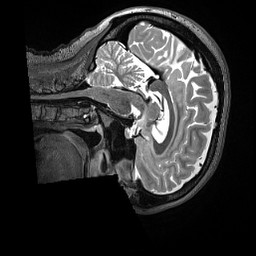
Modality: T2w
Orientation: sagittal
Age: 34
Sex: female
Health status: ill
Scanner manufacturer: siemens
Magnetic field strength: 3 T
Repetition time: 3.2 s
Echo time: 0.563 s